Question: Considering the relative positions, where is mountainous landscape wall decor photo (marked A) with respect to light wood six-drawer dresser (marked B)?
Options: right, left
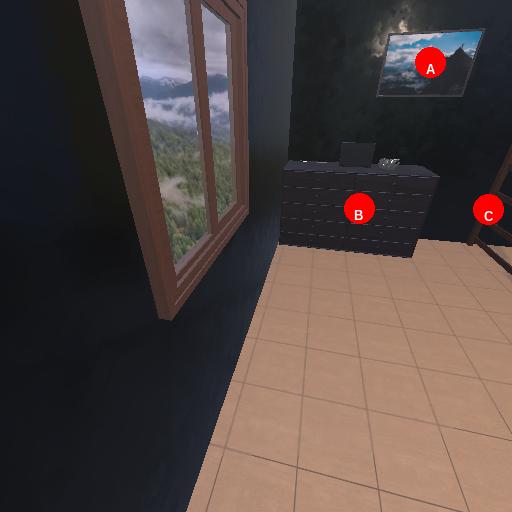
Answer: right